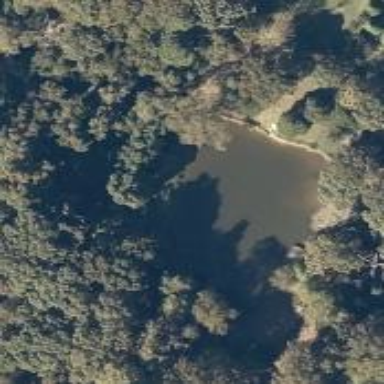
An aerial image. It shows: Pond with natural water.